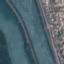
Land use / land cover: River